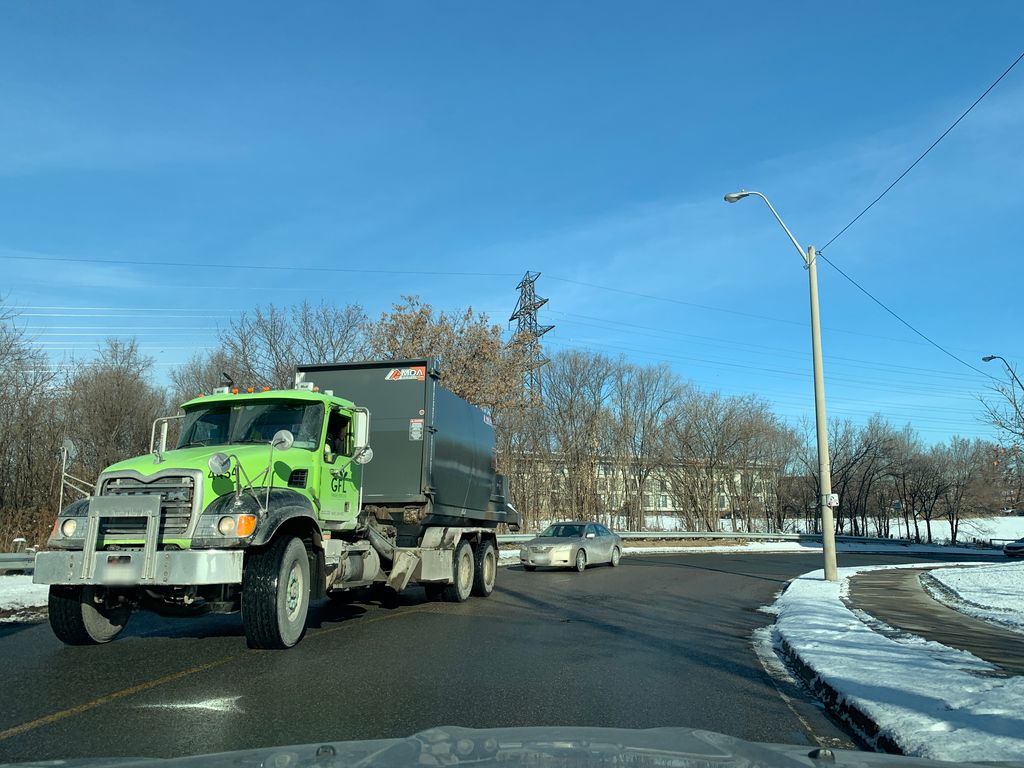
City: toronto